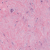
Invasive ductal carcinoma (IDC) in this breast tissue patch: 0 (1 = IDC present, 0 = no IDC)